Question: I'm having an issue with Firefox and the JPlayer (I think its the same problem in IE9): whenever I try to play a video in Firefox I get the following error in the console and the video wont play:
"Content-Type" HTTP of "application/octet-stream" is not supported.

well, translating, it means "Content-Type" HTTP of "app/octet-stream" is not supported. Load of media resources "name" failed.
It works fine in Chrome though. For what I have researched, it looks like that firefox has some problems with mime types and wont load anything that has octet-stream in it. However, I havent found a way to solve this. I read that I must declare the mime types in the IIS config. But I don't know how to make it work while debugging.
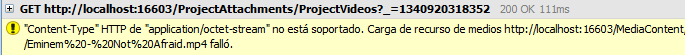
Answer: well, my problem was solved for firefox, apparently I had to supply only mv4 type
instead of the basic mv4, ogv and webmv.
'''
new jPlayerPlaylist({
jPlayer: "#jquery_jplayer_2",
cssSelectorAncestor: "#jp_container_2"},
messageVideos ,
{
swfPath: '@Url.Content("~/Scripts/Jplayer.swf")',
supplied: "m4v"(used to pass "mv4", "ogv", "webmv")});
'''